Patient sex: F
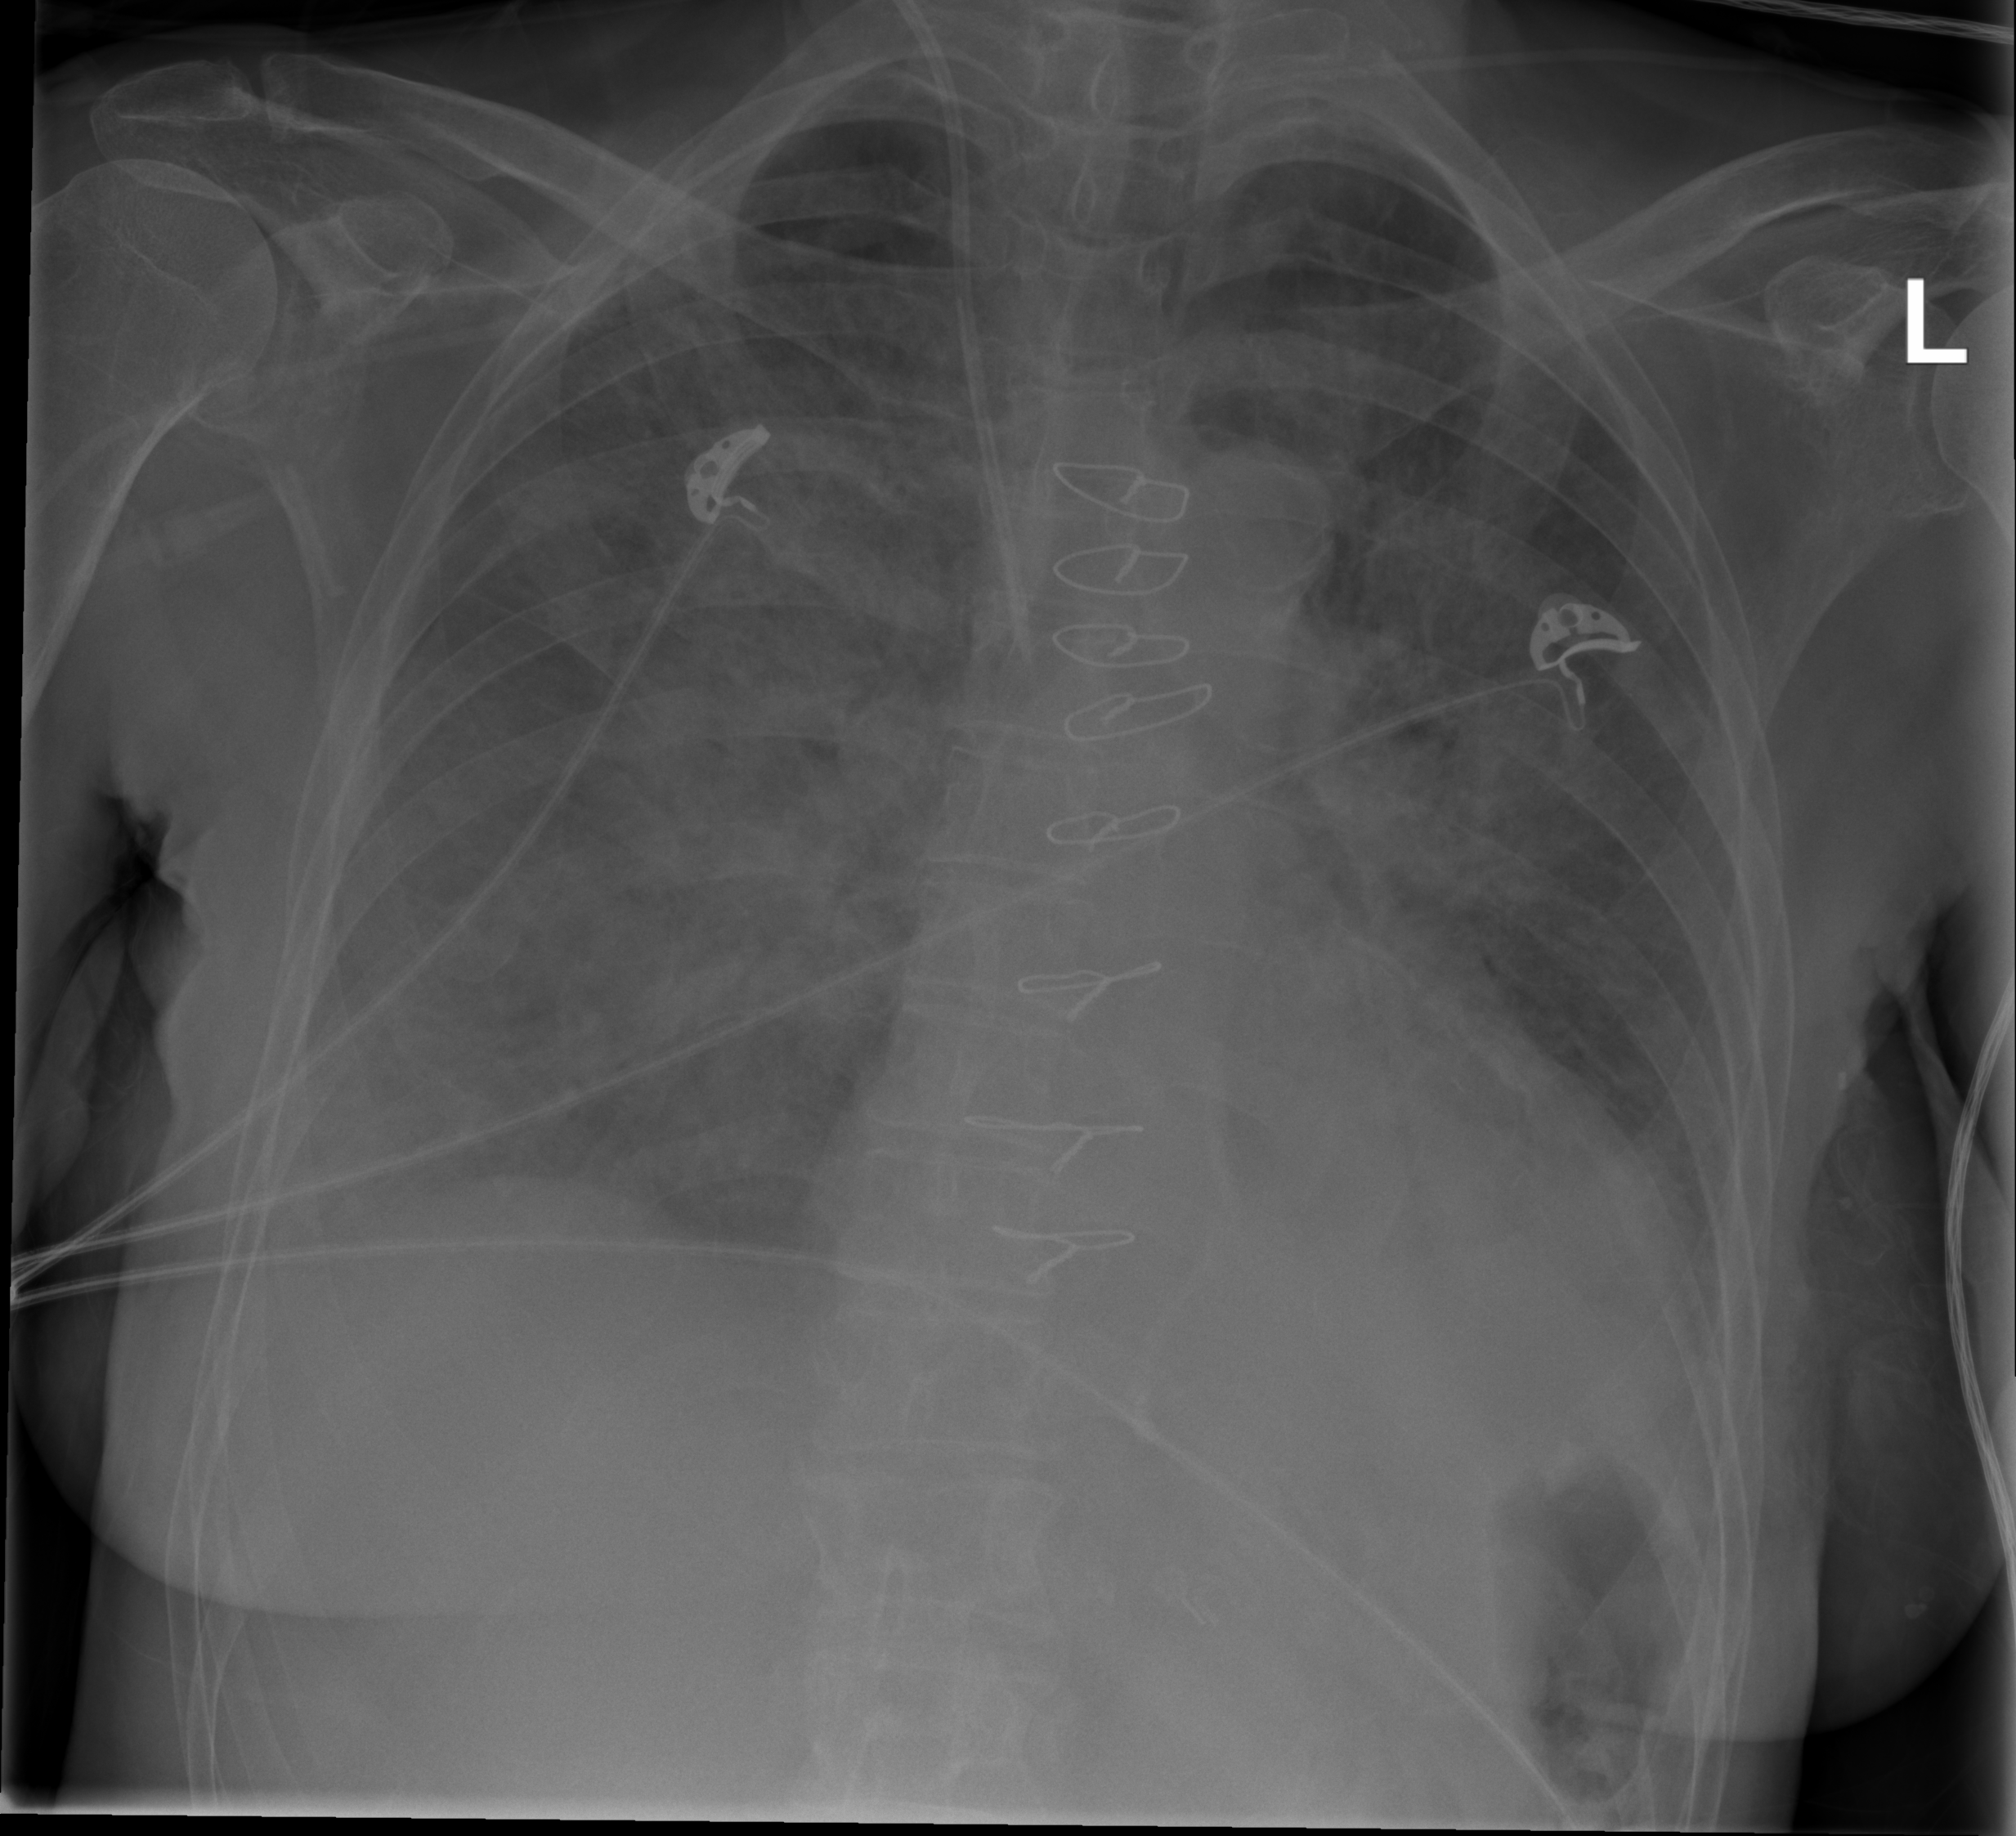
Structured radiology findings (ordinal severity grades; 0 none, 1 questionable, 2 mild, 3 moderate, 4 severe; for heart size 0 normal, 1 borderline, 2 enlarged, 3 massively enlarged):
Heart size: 0
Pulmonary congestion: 3
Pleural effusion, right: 2
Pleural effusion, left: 2
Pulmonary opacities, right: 4
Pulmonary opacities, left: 3
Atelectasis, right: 3
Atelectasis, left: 3